Interaction volume radius: 5 \u00c5
Interaction volume height: 15 \u00c5
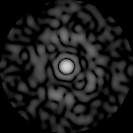
Disorder parameter: 0.833